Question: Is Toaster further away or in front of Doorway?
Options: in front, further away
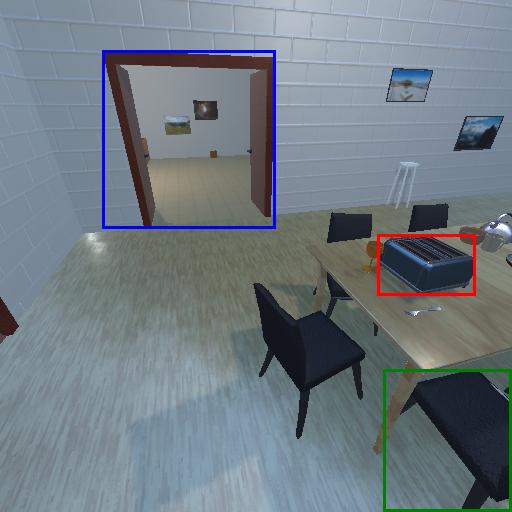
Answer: in front